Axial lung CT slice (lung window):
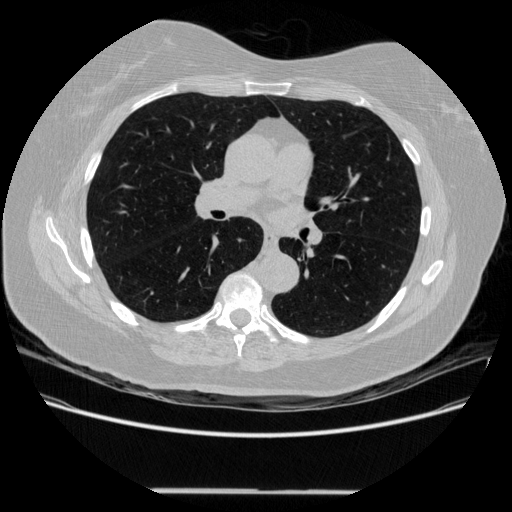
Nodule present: no